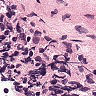
Metastatic tissue present: no